Question: In order to reduce dependencies on external libraries (and mostly as a learning exercise), I've decided to add a ServletContextListener to a pedagogical webapp I'm developing. It will build up a registry of class names (stored as Strings) that have a certain annotation by scanning the "WEB-INF/classes" directory.
As part of this, I've written a custom ClassLoader that I can throw away every so often to prevent filling the permgen when a context is loaded by abusing the WebappClassLoader that I start with.
Unfortunately, I'm getting a nasty 'java.lang.NoClassDefFoundError: javax/websocket/server/ServerEndpointConfig$Configurator' exception when it's attempting to load one of my ServerEndpointConfigurators.
'''
public class MetascanClassLoader extends ClassLoader
{
private final String myBaseDir;
public MetascanClassLoader( final String baseDir )
{
if( !baseDir.endsWith( File.separator ) )
{
myBaseDir = baseDir + File.separator;
}
else
{
myBaseDir = baseDir;
}
}
@Override
protected Class<?> loadClass( final String name, final boolean resolve )
throws ClassNotFoundException
{
synchronized( getClassLoadingLock( name ) )
{
Class<?> clazz = findLoadedClass( name );
if (clazz == null)
{
try
{
final byte[] classBytes =
getClassBytesByName( name );
clazz = defineClass(
name, classBytes, 0, classBytes.length );
}
catch (final ClassNotFoundException e)
{
if ( getParent() != null )
{
clazz = getParent().loadClass( name );
}
else
{
throw new ClassNotFoundException(
"Could not load class from MetascanClassloader's " +
"parent classloader",
e );
}
}
}
if( resolve )
{
resolveClass( clazz );
}
return clazz;
}
}
private byte[] getClassBytesByName( final String name )
throws ClassNotFoundException
{
final String pathToClass =
myBaseDir + name.replace(
'.', File.separatorChar ) + ".class";
final ByteArrayOutputStream baos = new ByteArrayOutputStream();
try( final InputStream stream = new FileInputStream( pathToClass ) )
{
int b;
while( ( b = stream.read() ) != -1 )
{
baos.write( b );
}
}
catch( final FileNotFoundException e )
{
throw new ClassNotFoundException(
"Could not load class in MetascanClassloader.", e );
}
catch( final IOException e )
{
throw new RuntimeException( e );
}
return baos.toByteArray();
}
}
'''
Some of the code was influenced by the default ClassLoader implementation.
Here's the general flow of what I'm attempting to do:
1. Grab a lock for the class name I'm trying to load to make sure other threads (if I attempt to hit this ClassLoader in parallel execution at some point in the future) don't try to load the same class twice.
2. Check to see if i'm already loaded this class using findLoadedclass();
3. If it's not already loaded, attempt to pull in the class from my "WEB-INF/classes" directory.
4. If this fails, delegate to the parent classloader.
5. If this still fails, blow up (throw).
I can guarantee that I'm passing in class names correctly after scanning for class files - this works perfectly if I replace MetascanClassLoader.load( className ) calls with Class.forName( className ), but as mentioned earlier, I don't want to hammer the permgen.
It appears that it only falls over when trying to load classes that contain a reference to classes that can only be found packaged with Tomcat. It has no problems with Java SE classes at all.
Let me know if you also happen to notice anything particularly insidious / distasteful that I'm doing other than causing it not to work.
: it appears that using the default constructor for the superclass sets the parent classloader to the system classloader, which would explain the missing classes found in Tomcat.
I added the following line as the first line in my constructor:
'''
super( Thread.currentThread().getContextClassLoader() );
'''
Unfortunately, I'm still running into problems as all the Class objects that are returned by my ClassLoader are now empty, with no information except for the class name. (I inspected the internal fields using Eclipse to discover this.)
: Java SE classes are still being loaded correctly, by object inspection. When I inspect one of the classes that lives in WEB-INF\classes, this is the sort of behaviour I get when I try to inspect the class object at any point after loadClass() is called ().
.
I also tried ensuring resolveClass() is called by hardcoding resolve of the loadClass( name, resolve ) to true, but this makes no difference.
: Thanks to Holger's excellent "slap-with-a-trout" moment below, I was exceedingly stupid to think that I could infer the meaning of the private variables in the 'Class' objects being returned.
I threw a few 'System.out.print()'s inside my 'ClassLoader' ('synchronized' of course - the first time I tried it without synchronisation was very messy!) I stuck the following line just before the return statement of 'loadClass()'
'''
System.out.print( clazz.getName() + " annotations:" );
for( final Annotation a : clazz.getAnnotations() )
{
System.out.print( " " + a.annotationType().getName() + ";" );
}
System.out.println();
'''
This gave me the results I was expecting, printing out something along the lines of:
'''
org.fun.MyClass annotations: org.fun.MyAnnotationOne; org.fun.MyAnnotationsTwo;
'''
But wait a minute - is it working?
'''
System.out.print( clazz.getName() + " annotations:" );
for( final Annotation a : clazz.getAnnotations() )
{
System.out.print( " " + a.annotationType().getName() + ";" );
}
System.out.print( "HAS_ANNOTATION:" );
if( clazz.getAnnotation( MyAnnotationOne.class ) != null )
{
System.out.print( "true" );
}
else
{
System.out.print( "false" );
}
System.out.println();
'''
The result:
'''
org.fun.MyClass annotations: org.fun.MyAnnotationOne; org.fun.MyAnnotationsTwo;HAS_ANNOTATION:false
'''
Yikes! But then it hit me. Check my answer below.
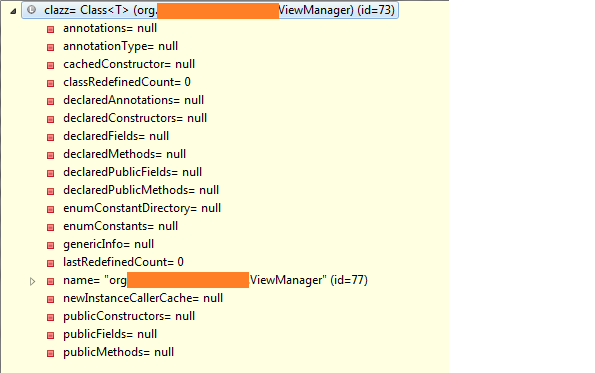
Answer: I remember reading something interesting about 'java.lang.Class' equality today that completely skipped my mind when I went back to trying to debug this thing. <URL>:
> Yes, that code is valid - if the two classes have been loaded by the same classloader. If you want the two classes to be treated as equal even if they've been loaded by different classloaders, possibly from different locations, based on the fully-qualified name, then just compare fully-qualified names instead.Note that your code only considers an exact match, however - it won't provide the sort of "assignment compatibility" that (say) instanceof does when seeing whether a value refers to an object which is an instance of a given class. For that, you'd want to look at Class.isAssignableFrom.
As 'java.lang.Class' does not override 'java.lang.Object.equals()', and each 'Class' object keeps a reference to its 'ClassLoader', even if two 'Class'es have the same class, data and name, they won't be equal if they've come from two different 'ClassLoaders'. So how does that apply here?
The problematic line of code is
'''
if( clazz.getAnnotation( MyAnnotationOne.class ) != null )
'''
Calling 'clazz.getAnnotations()', as above in the final update to the question will list an annotation with a fully-qualified class name that is equal to the fully-qualified class name of the class referenced by the 'MyAnnotationOne.class' literal in the above if statement. However, I'm guessing that 'clazz.getAnnotation()' uses some internal 'equals()' call to check if the annotation classes are the same.
The class referenced by 'MyAnnotationOne.class' is loaded by the custom 'ClassLoader''s classLoader (which in most cases will be its parent). However, the 'MyAnnotationOne' class that is attached to 'clazz' is loaded by the custom 'ClassLoader' itself. As a result, the 'equals()' method returns 'false', and we get 'null' back.
Thank you very much to Holger for pushing me back in the right direction with this and getting me to the answer in the end.